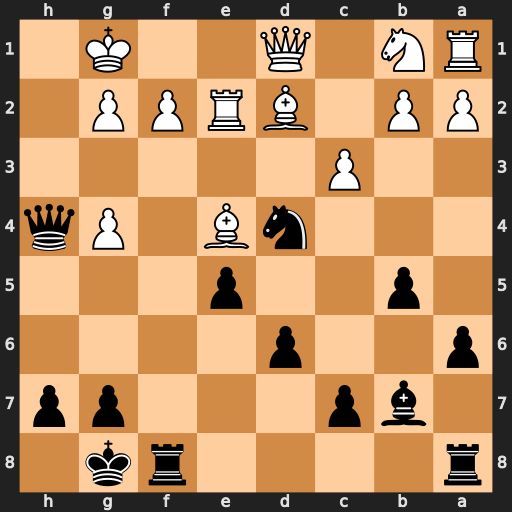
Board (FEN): r4rk1/1bp3pp/p2p4/1p2p3/3nB1Pq/2P5/PP1BRPP1/RN1Q2K1
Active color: b
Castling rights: -
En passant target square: -
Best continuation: Nxe2+ Qxe2 Bxe4 Qxe4 Qxf2+